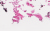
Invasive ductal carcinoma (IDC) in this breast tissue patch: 0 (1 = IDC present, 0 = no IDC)